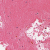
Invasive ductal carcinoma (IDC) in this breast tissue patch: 0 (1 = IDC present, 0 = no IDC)